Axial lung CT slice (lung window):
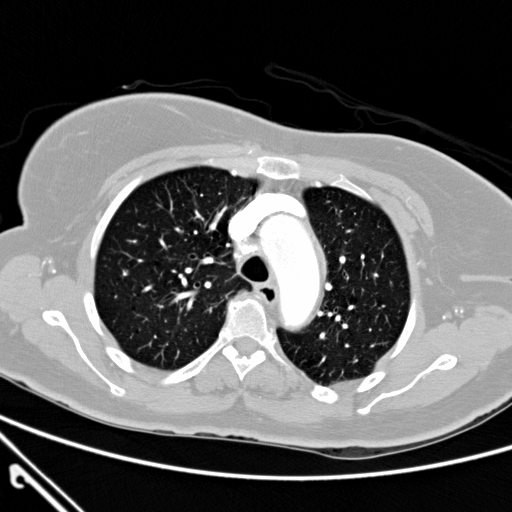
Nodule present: no